Interaction volume radius: 5 \u00c5
Interaction volume height: 10 \u00c5
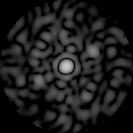
Disorder parameter: 0.8219